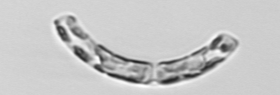
Label: Guinardia_striata